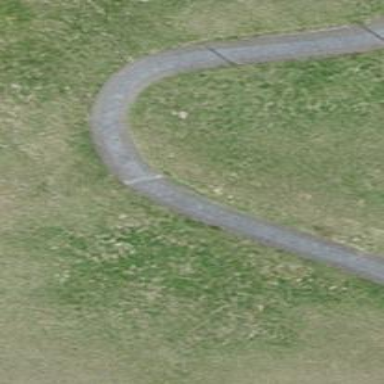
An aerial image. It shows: Path designated for golf carts.